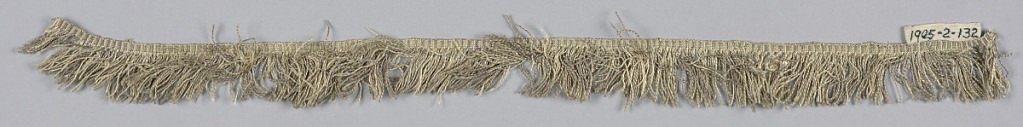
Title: Fringe
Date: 17th century
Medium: silk Technique: woven
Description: Fringe in gray and white with a plain-woven heading. Skirt of gray and white threads.